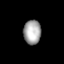
Tissue: lung
Cell type: Endothelial cells
Senescence score: 0.5764
Nuclear area (px): 416
Mean DAPI intensity: 164.752